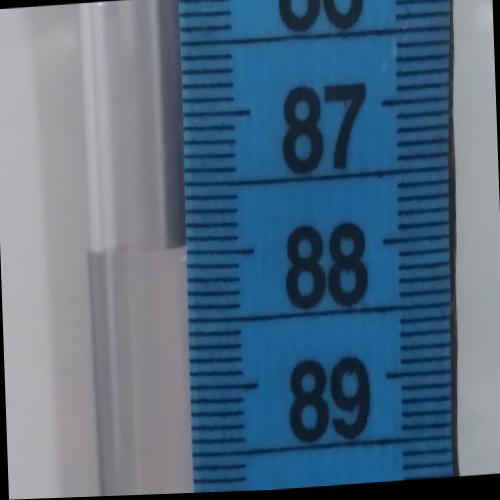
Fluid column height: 88.0 cm